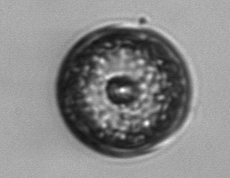
Label: Coscinodiscus